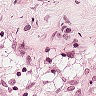
Metastatic tissue present: no